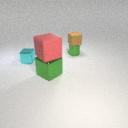
small green metal cylinder behind large green metal cube